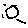
Label: sun